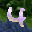
Label: 4